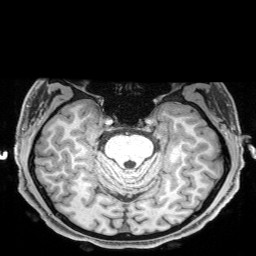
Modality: T1w
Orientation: coronal
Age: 23
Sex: male
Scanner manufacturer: siemens
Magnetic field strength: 3 T
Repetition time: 2.17 s
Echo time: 0.00169 s